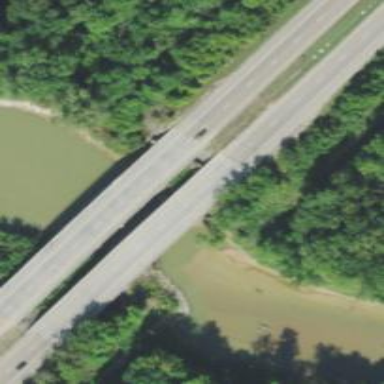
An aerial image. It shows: Bridge over dual carriageway trunk highway.